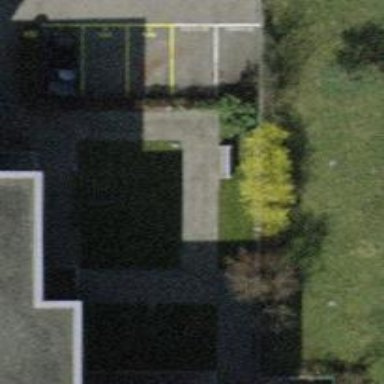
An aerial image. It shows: Brown bench.